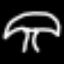
Label: mushroom